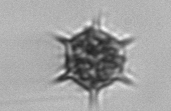
Label: Dictyocha